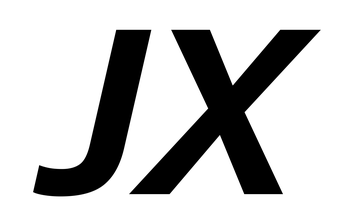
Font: InstrumentSans-Italic_Bold_Italic